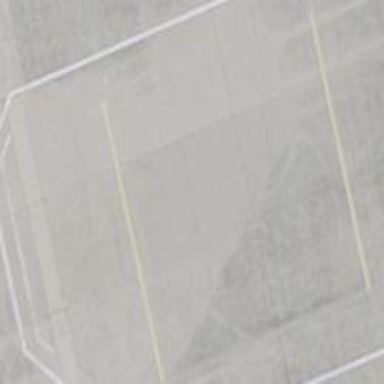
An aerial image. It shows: Airport parking position.